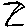
Label: zigzag